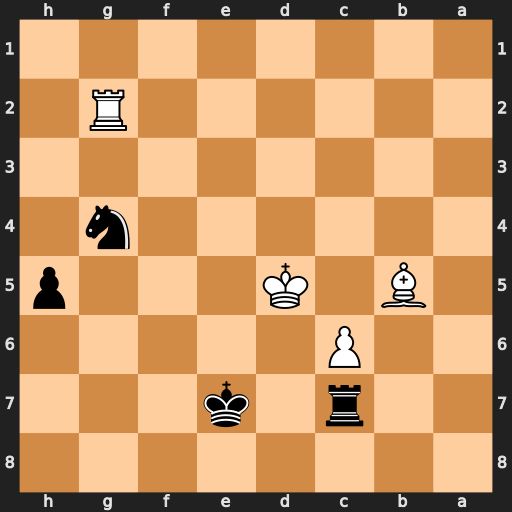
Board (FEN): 8/2r1k3/2P5/1B1K3p/6n1/8/6R1/8
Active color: b
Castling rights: -
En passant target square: -
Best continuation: Ne3+ Ke4 Nxg2